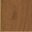
Piece: xx